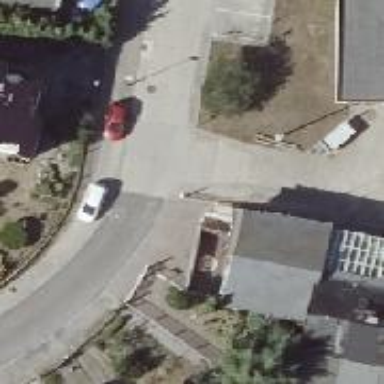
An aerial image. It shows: Residential road with concrete surface.